Field crop: maize
Growth stage: 2
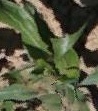
Species: maize